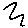
Label: zigzag